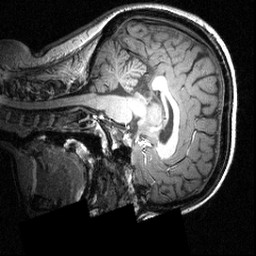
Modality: T1w
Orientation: sagittal
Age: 21
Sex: female
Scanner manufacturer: siemens
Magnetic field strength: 3.951 T
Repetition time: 1.5 s
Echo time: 0.00335 s